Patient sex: M
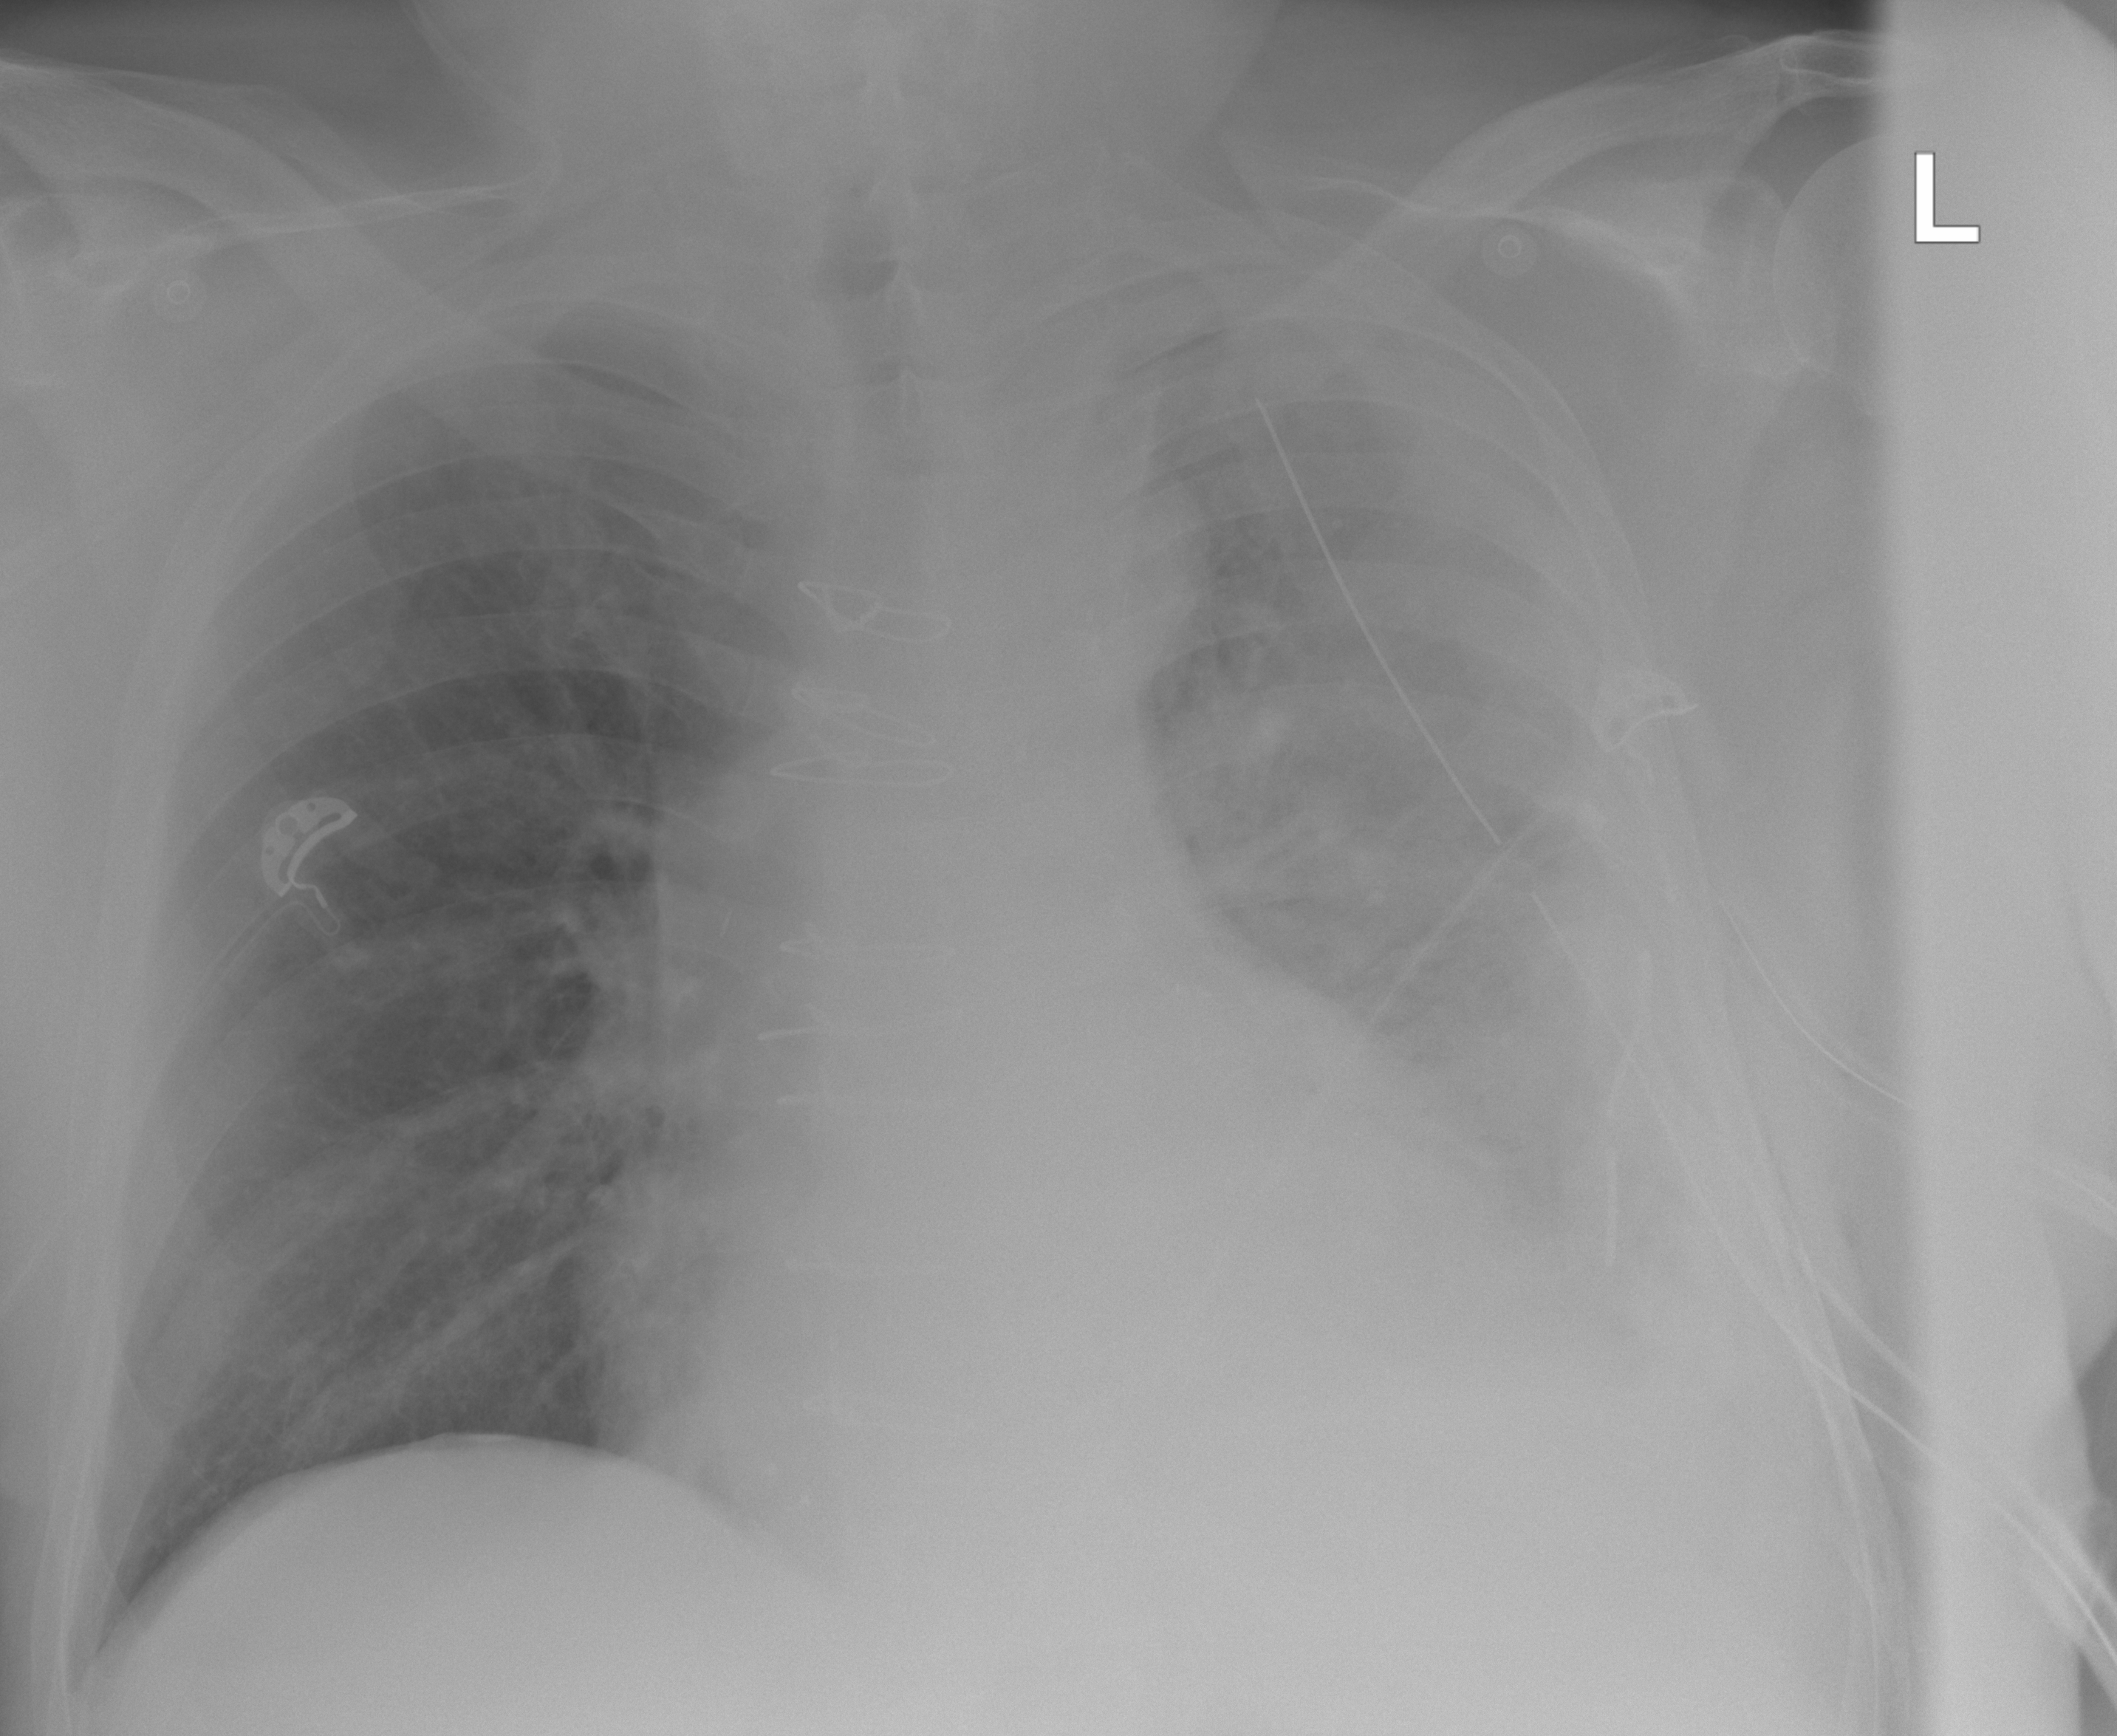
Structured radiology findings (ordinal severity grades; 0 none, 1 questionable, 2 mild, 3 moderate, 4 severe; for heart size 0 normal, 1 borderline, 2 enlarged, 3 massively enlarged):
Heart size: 2
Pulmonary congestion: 2
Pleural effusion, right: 0
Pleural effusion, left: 2
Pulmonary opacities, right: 0
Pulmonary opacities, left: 4
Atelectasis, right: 0
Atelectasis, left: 4